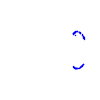
Particle: proton